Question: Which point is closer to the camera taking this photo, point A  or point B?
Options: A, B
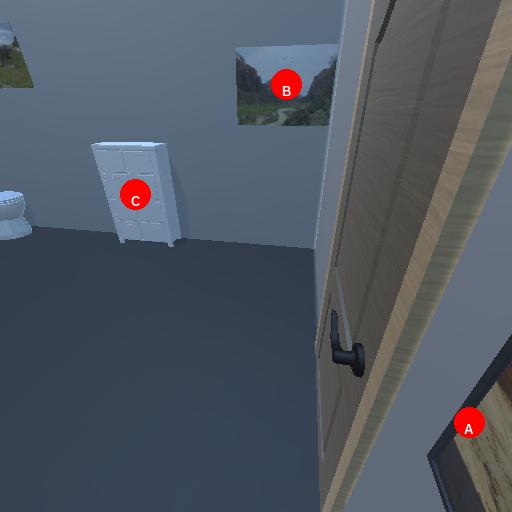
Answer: A